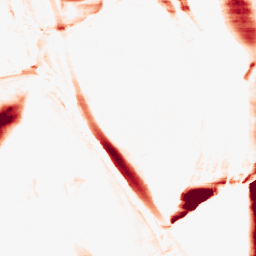
Category: morphological
Decomposition family: morphological_ellipse
Decomposition parameters: operation: opening
width: 5
height: 50
Upsampling method: linear_exact
Upsampling parameters: scale: 4
Upsampling scale: 4